Interaction volume radius: 5 \u00c5
Interaction volume height: 15 \u00c5
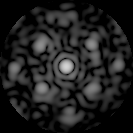
Disorder parameter: 0.564